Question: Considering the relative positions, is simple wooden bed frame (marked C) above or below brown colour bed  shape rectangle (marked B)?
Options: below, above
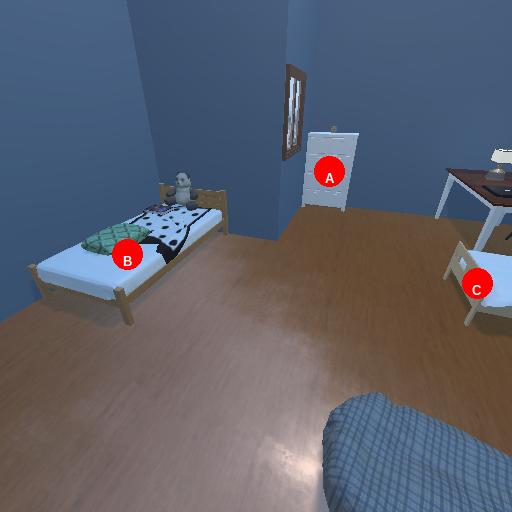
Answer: below